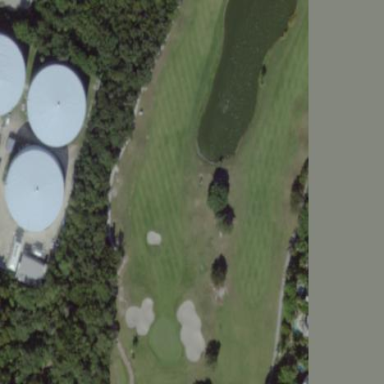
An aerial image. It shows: Scenic golf fairway.